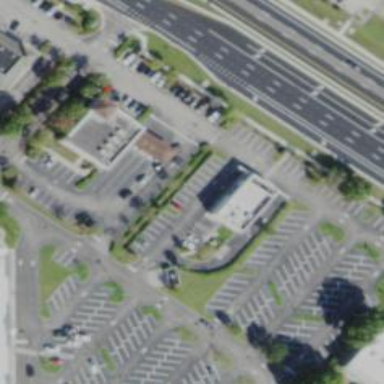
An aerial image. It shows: Parking space is available.